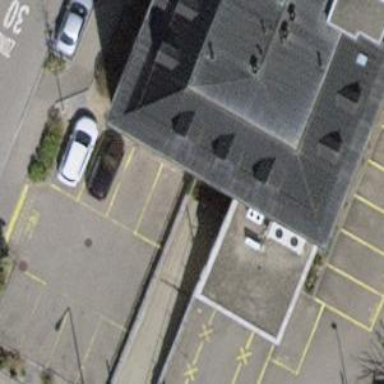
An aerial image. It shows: Parking area.